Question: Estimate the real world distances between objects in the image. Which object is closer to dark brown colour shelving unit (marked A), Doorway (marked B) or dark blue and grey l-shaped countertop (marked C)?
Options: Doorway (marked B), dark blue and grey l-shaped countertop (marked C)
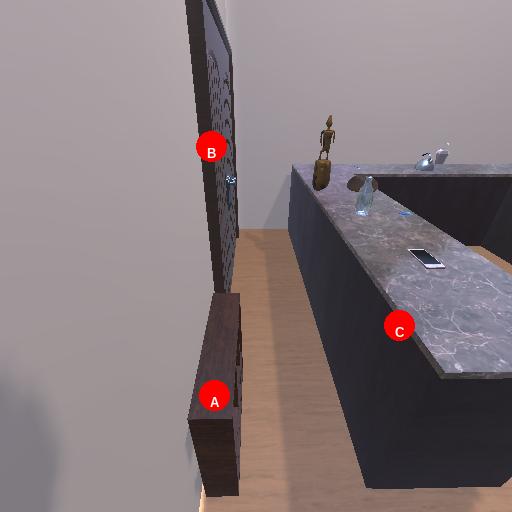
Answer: Doorway (marked B)